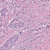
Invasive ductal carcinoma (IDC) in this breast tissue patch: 1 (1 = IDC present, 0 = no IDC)